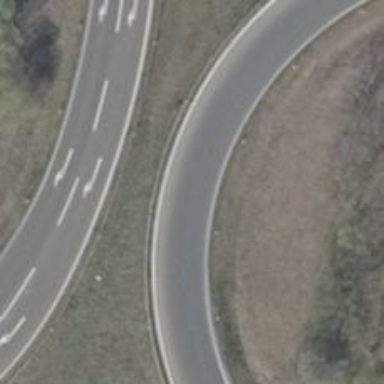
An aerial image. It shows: Motorway link.